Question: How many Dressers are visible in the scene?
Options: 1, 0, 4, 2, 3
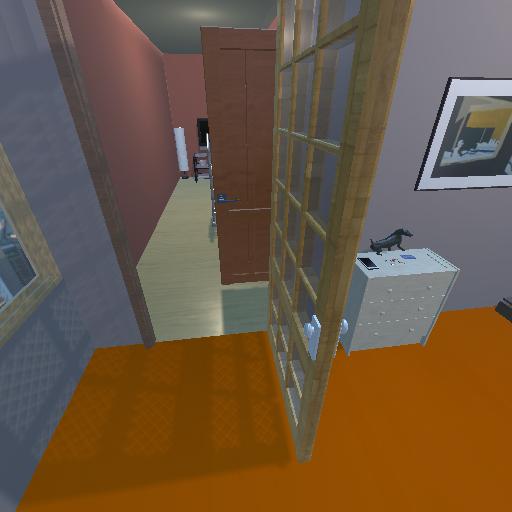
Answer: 1